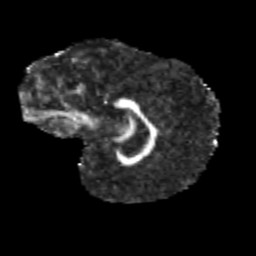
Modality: FA
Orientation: sagittal
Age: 12
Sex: male
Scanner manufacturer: siemens
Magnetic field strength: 3 T
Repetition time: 3.8 s
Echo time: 0.07 s